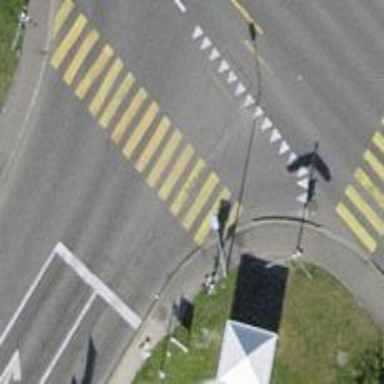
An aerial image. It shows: Road with traffic signals at crossing.